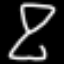
Label: hourglass